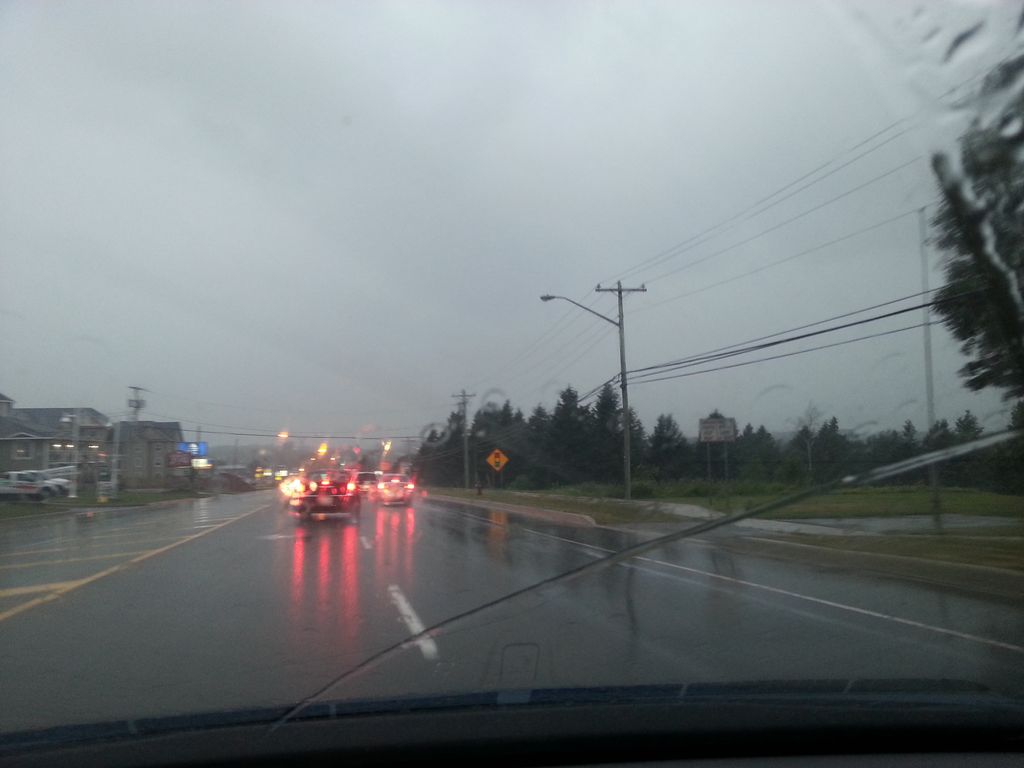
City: charlottetown